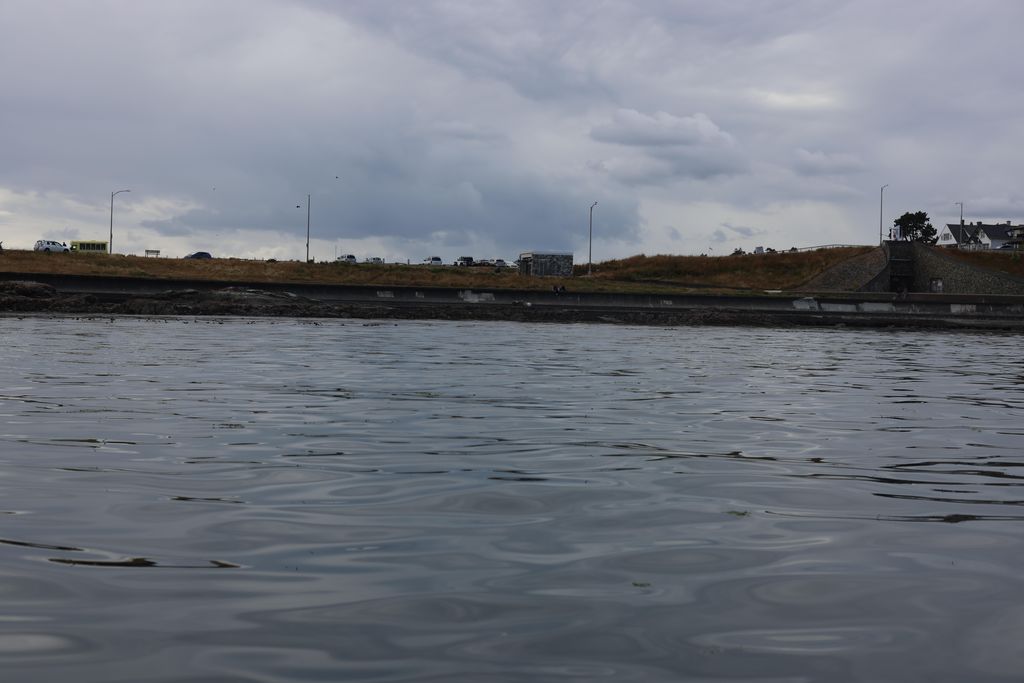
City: victoria